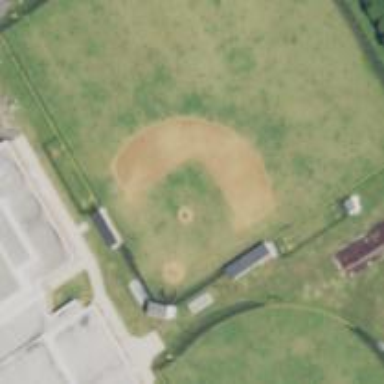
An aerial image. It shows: Baseball pitch for leisure land activities.